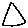
Label: triangle